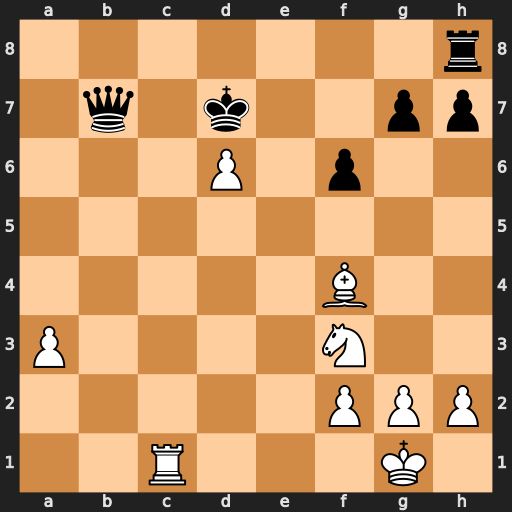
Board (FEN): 7r/1q1k2pp/3P1p2/8/5B2/P4N2/5PPP/2R3K1
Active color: w
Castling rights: -
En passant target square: -
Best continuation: Rc7+ Qxc7 dxc7